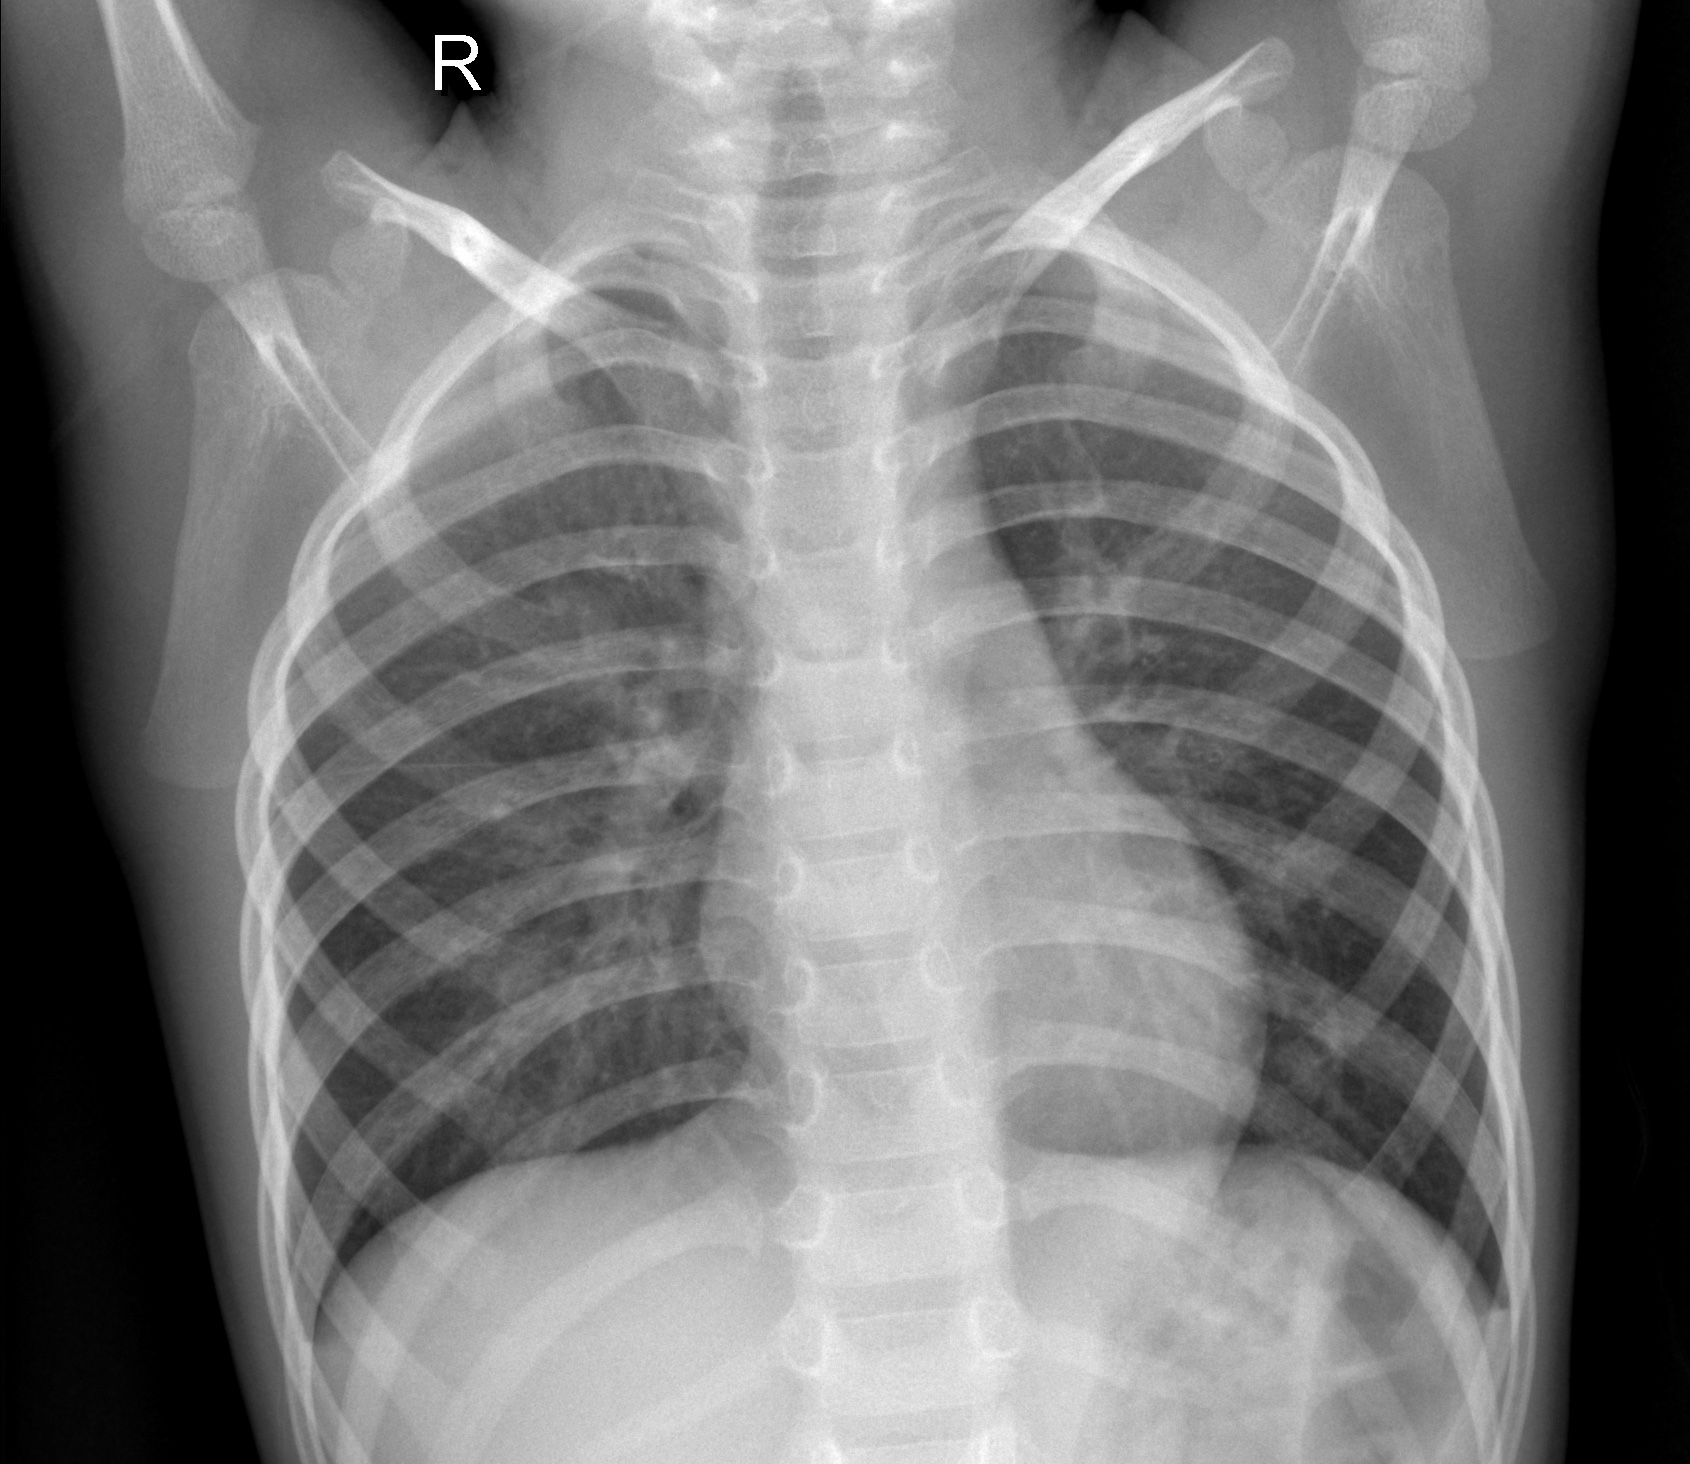
Diagnosis: NORMAL